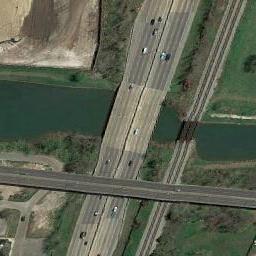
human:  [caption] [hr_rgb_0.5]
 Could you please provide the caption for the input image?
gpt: Two bridges are over the river with some plants and a road beside .

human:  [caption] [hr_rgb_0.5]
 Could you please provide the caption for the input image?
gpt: Most of the area the bridge crosses is forest .

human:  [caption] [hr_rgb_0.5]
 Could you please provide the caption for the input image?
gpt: Three parallel bridges of different widths connect the land on both sides of the turquoise water  There are many roads on the land  There are many cars on the bridge .

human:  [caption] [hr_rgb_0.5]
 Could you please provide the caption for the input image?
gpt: Some bridges built on a dark green river and the lawn on both sides of the river .

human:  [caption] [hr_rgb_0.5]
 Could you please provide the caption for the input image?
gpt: There are many cars on the bridge .